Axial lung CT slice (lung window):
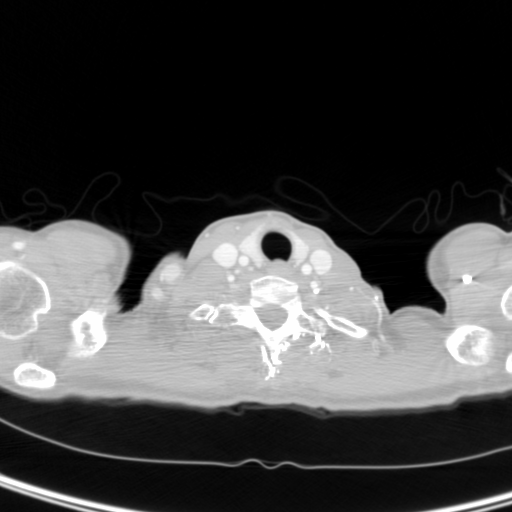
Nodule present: no